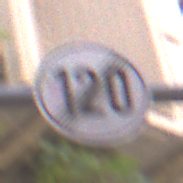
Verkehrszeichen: EndeGeschwindigkeit120
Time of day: MorningAfternoon
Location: Outdoor (Urban)
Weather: Clear
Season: NotSpecified
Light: Natural